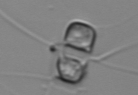
Label: Chaetoceros_similis